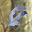
Label: 8